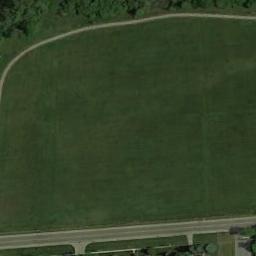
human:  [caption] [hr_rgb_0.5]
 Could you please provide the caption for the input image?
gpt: There are many green trees and several roads on the green grass .

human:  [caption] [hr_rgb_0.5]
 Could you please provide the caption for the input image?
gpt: This meadow with dense grasses is surrounded by roads .

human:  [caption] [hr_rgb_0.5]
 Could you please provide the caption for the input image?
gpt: There is a straight road and a winding path by the grass .

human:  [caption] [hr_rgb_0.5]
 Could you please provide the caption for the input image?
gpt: There are some roads on the meadow .

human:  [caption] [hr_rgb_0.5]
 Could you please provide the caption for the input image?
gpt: The green meadow is by the roadside .